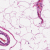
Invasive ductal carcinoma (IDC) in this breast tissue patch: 0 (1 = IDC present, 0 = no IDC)